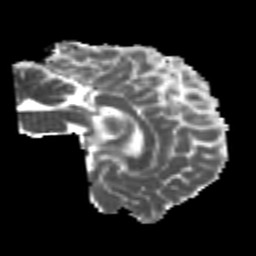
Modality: MD
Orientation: sagittal
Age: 25
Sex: male
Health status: healthy
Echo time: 0.074 s